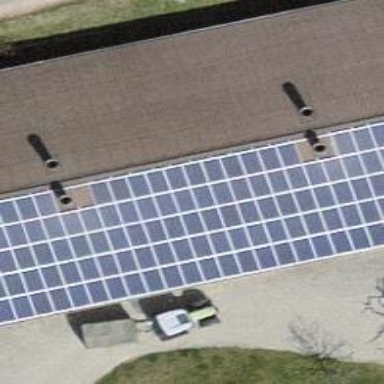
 consisting of solar photovoltaic panels."